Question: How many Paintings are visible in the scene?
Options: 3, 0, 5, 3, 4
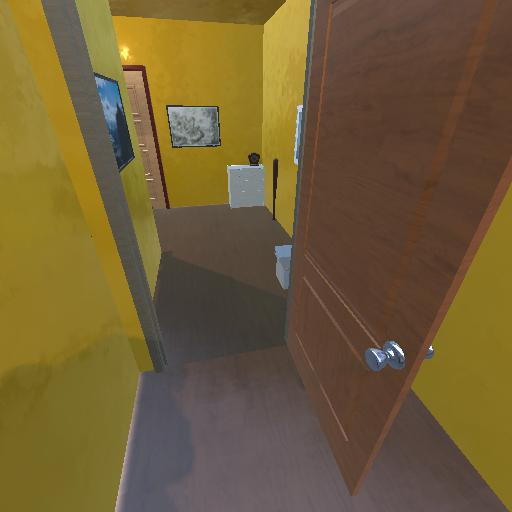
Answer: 3